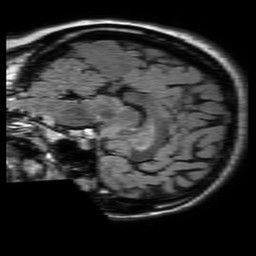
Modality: FLAIR
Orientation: sagittal
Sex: female
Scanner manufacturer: philips
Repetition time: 11 s
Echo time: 0.125 s